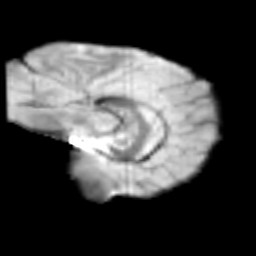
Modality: T2w
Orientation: sagittal
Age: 9
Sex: female
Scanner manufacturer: siemens
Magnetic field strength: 3 T
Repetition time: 3.8 s
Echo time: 0.07 s